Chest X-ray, AP view. Patient: 64 years old, sex F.
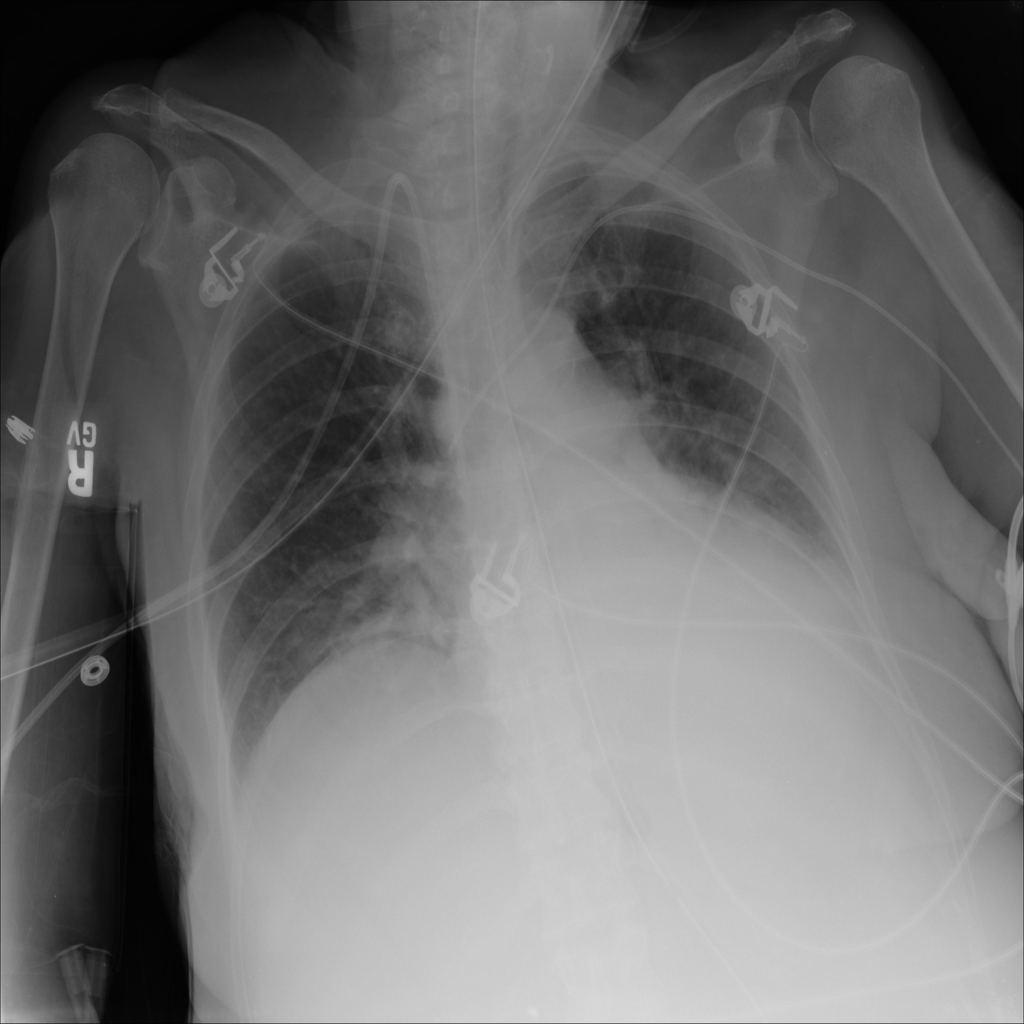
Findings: Atelectasis, Effusion